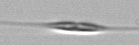
Label: Cylindrotheca